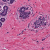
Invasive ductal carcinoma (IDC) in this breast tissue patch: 0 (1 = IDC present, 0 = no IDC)